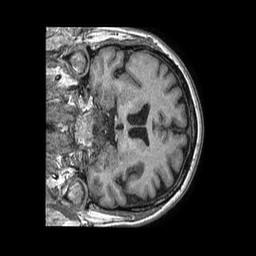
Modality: T1w
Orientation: coronal
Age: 57
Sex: male
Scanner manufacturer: philips
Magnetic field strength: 1.5 T
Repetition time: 0.007919 s
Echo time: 0.003644 s